Question: I have the following button style that has a cross in it and is used for a close button on a 'TabItem'
'''
<Button Grid.Column="2"
Width="15"
Height="15"
HorizontalAlignment="Center"
VerticalAlignment="Center"
DockPanel.Dock="Right"
AttachedCommand:CommandBehavior.Event="Click"
AttachedCommand:CommandBehavior.Command="{Binding RelativeSource={RelativeSource FindAncestor, AncestorType={x:Type Window}}, Path=DataContext.CloseWorkspaceCommand}">
<Button.Style>
<Style TargetType="{x:Type Button}">
<Setter Property="Background" Value="Transparent"/>
<Setter Property="Cursor" Value="Hand"/>
<Setter Property="Focusable" Value="False"/>
<Setter Property="Template">
<Setter.Value>
<ControlTemplate TargetType="{x:Type Button}">
<Grid Background="{TemplateBinding Background}">
<Path x:Name="ButtonPath"
Margin="3"
HorizontalAlignment="Center"
VerticalAlignment="Center"
Data="M0,0 L1,1 M0,1 L1,0"
SnapsToDevicePixels="True"
Stretch="Uniform"
Stroke="{DynamicResource CloseButtonStroke}"
StrokeEndLineCap="Flat"
StrokeStartLineCap="Flat"
StrokeThickness="2"/>
</Grid>
<ControlTemplate.Triggers>
<MultiDataTrigger>
<MultiDataTrigger.Conditions>
<Condition Binding="{Binding IsSelected, RelativeSource={RelativeSource Mode=FindAncestor, AncestorType=TabItem}}"
Value="false" />
<Condition Binding="{Binding IsMouseOver, RelativeSource={RelativeSource Mode=FindAncestor, AncestorType=TabItem}}"
Value="false" />
</MultiDataTrigger.Conditions>
<MultiDataTrigger.Setters>
<Setter Property="Visibility" Value="Hidden" />
</MultiDataTrigger.Setters>
</MultiDataTrigger>
<Trigger Property="IsEnabled" Value="False">
<Setter Property="Visibility" Value="Hidden" />
</Trigger>
<Trigger Property="IsMouseOver" Value="True">
<Setter Property="Background"
Value="{DynamicResource CloseButtonBackgroundHighlighted}" />
<Setter TargetName="ButtonPath"
Property="Stroke"
Value="{DynamicResource CloseButtonStrokeHighlighted}" />
</Trigger>
<Trigger Property="IsPressed" Value="True">
<Setter Property="Background"
Value="{DynamicResource CloseButtonBackgroundPressed}" />
<Setter TargetName="ButtonPath"
Property="Stroke"
Value="{DynamicResource CloseButtonStroke}" />
<Setter TargetName="ButtonPath"
Property="Margin"
Value="2.5,2.5,1.5,1.5" />
</Trigger>
</ControlTemplate.Triggers>
</ControlTemplate>
</Setter.Value>
</Setter>
</Style>
</Button.Style>
</Button>
'''
This produces

I want to add a 'CheckButton' styled to show a pin next to the close button like VS2012. I can do this no problem, but I want to place the 'CheckBox' inside the same button template above so I get highlighting when the mouse is over the area. The problem is the button above contains the 'Path' that draws the 'X'.
'Path''CheckBox'
Thanks for your time.
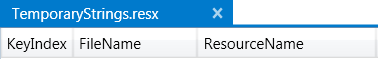
Answer: I would approach this by creating my button class like ToolBarButton below and have a dependency property ButtonType. I will set ButtonType on the ToolBarButton.
'''
public enum ButtonType
{
Close =0,
Pin
}
public class ToolBarButton : Button
{
public ButtonType ButtonType
{
get { return (ButtonType)this.GetValue(ButtonTypeProperty); }
set { this.SetValue(ButtonTypeProperty, value); }
}
public static readonly DependencyProperty ButtonTypeProperty = DependencyProperty.Register(
"ButtonType", typeof(ButtonType), typeof(ToolBarButton), new PropertyMetadata(ButtonType.Close));
}
'''
in xaml:
'''
<local:ToolBarButton ButtonType="Pin"/>
'''
Then I will add the trigger in style to check for buttontype and apply the controltemplate containing checkbox
'''
<Style.Triggers>
<Trigger Property="ButtonType" Value="Pin">
<Setter Property="Template">
<Setter.Value>
<ControlTemplate>
<CheckBox/>
</ControlTemplate>
</Setter.Value>
</Setter>
</Trigger>
</Style.Triggers>
'''